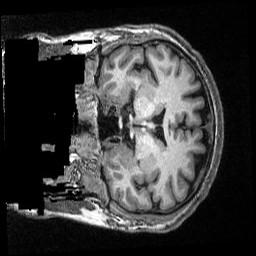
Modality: T1w
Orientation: coronal
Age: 33
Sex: male
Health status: ill
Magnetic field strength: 3 T
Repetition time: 2.53 s
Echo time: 0.00331 s